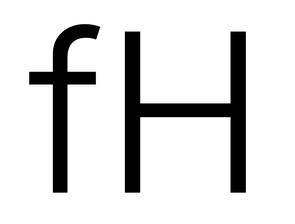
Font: Inter_Light